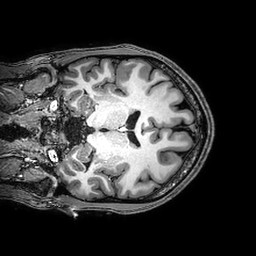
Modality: T1w
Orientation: coronal
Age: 21
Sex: male
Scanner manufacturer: philips
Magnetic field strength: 3 T
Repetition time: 0.008413 s
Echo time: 0.00388 s